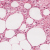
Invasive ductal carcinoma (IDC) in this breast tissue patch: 0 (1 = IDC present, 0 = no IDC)